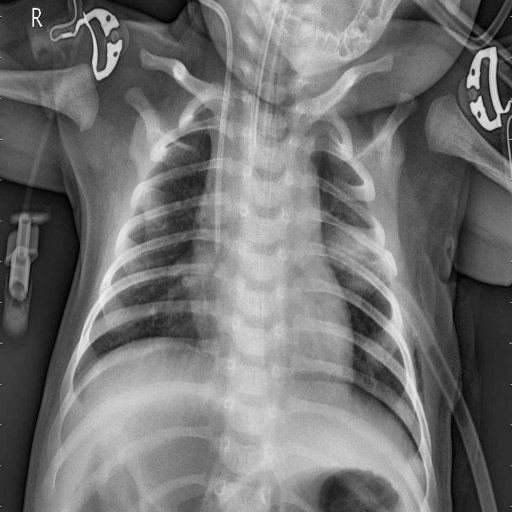
Finding: PNEUMONIA